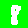
Digit: 8